Current action and preconditions to check: trajectory_clear

Your task: For each precondition in the list above, predict whether it will hold at this action.

Consider the current scene as observed from the mobile robot's camera, and analyze the predicted future states of all dynamic agents (e.g., people, animals, vehicles, or any moving entities) within the NEXT SECOND.

IMPORTANT: Only answer "very likely" if you are absolutely certain—based on strong, clear evidence—that a dynamic agent will violate the precondition in the predicted future state. Do NOT answer "very likely" for unlikely, ambiguous, or low-probability risks.

Ask yourself for each precondition: Is there a high probability, with clear and convincing evidence, that the predicted future states of any dynamic agent will interfere with the predicted future state of the currently executing action within the NEXT SECOND, causing that precondition to fail?

Assess the risk level based on these predictions. Use "likely" or "very likely" if motions create a clear risk of interference.

Use "neutral" or "improbable" if agents are nearby but their predicted paths are clearly diverging or non-conflicting.

Failure Risk Categories: "very improbable", "improbable", "neutral", "likely", "very likely"

Answer Format: Output ONLY the probability_of_failure value from these categories: "very improbable", "improbable", "neutral", "likely", "very likely"

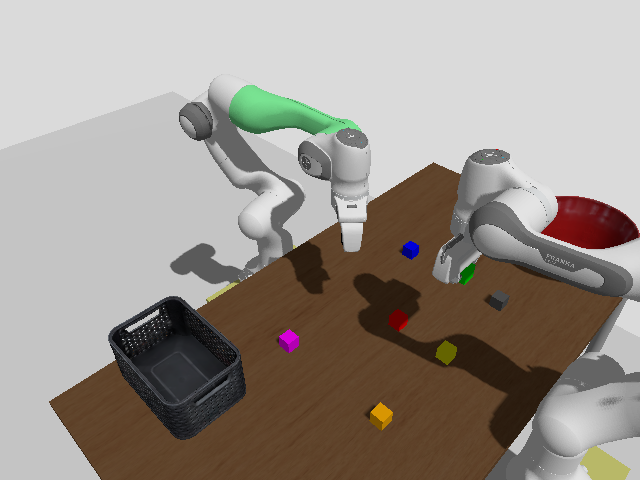

Answer: improbable